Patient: sex M, age 30
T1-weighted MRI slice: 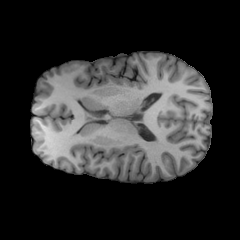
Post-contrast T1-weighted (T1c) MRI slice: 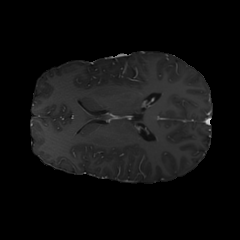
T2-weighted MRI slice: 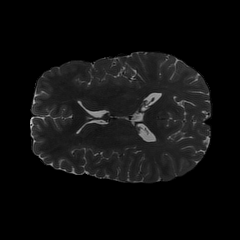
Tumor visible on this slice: no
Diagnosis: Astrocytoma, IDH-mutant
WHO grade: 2